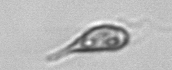
Label: Euglena